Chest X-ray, PA view. Patient: 25 years old, sex F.
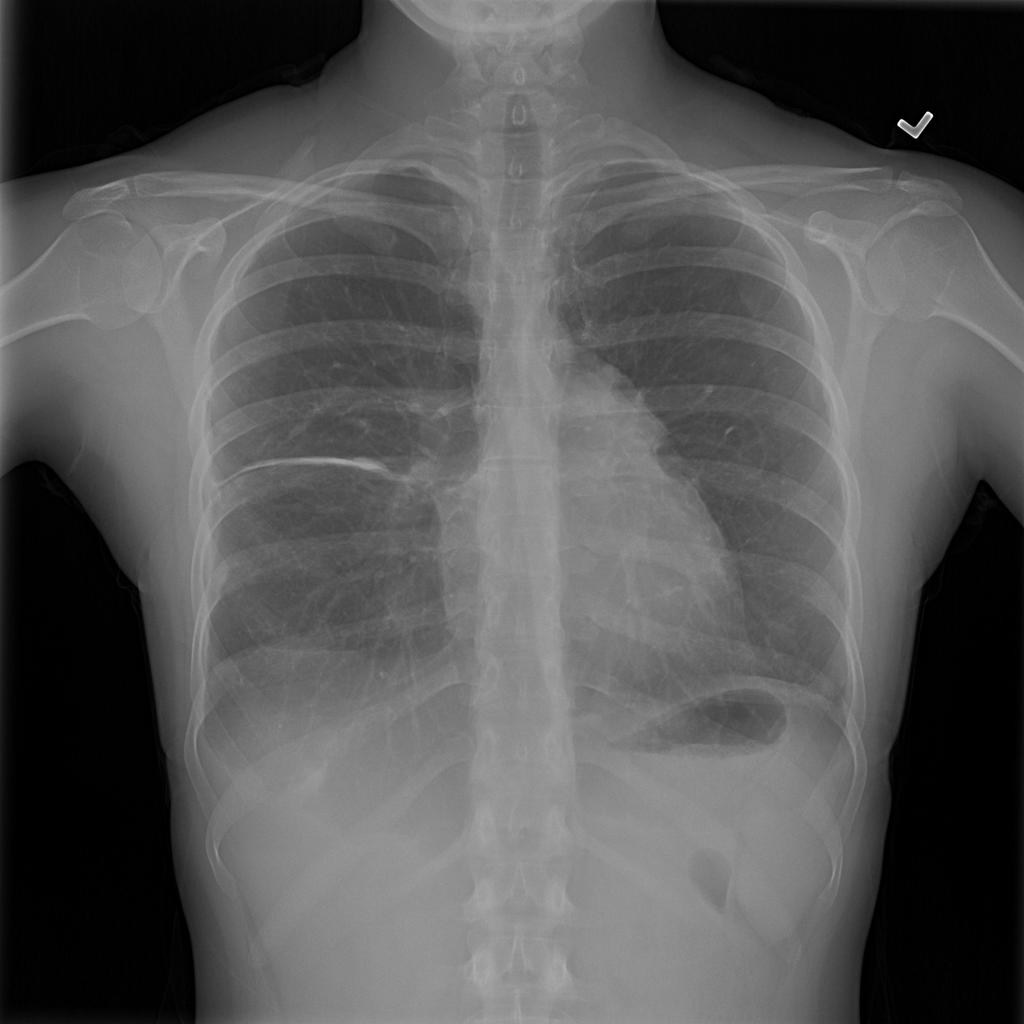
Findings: Pleural_Thickening